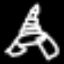
Label: The Eiffel Tower